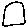
Label: square